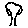
Label: tree